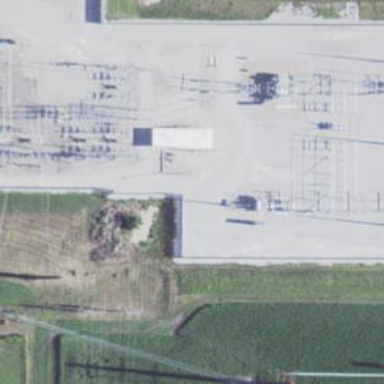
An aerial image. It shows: Outdoor transmission substation.